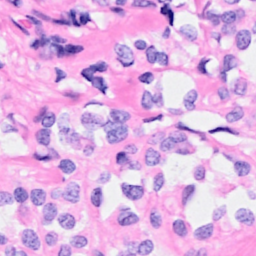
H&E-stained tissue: Breast